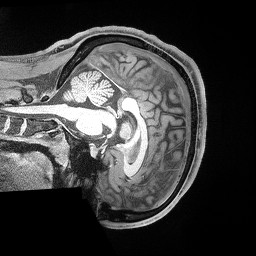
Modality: T1w
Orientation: sagittal
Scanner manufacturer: siemens
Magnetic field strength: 3 T
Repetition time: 2.53 s
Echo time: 0.00169 s